Aerial crown-view tile of a tropical tree (Barro Colorado Island, Panama), acquired 20240813:
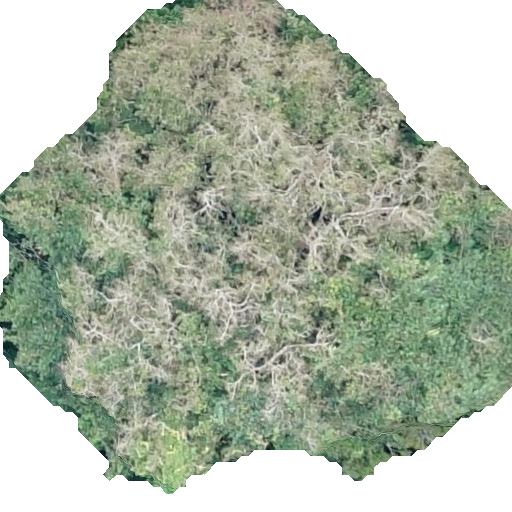
Species: Hieronyma alchorneoides
GBIF accepted scientific name: Hieronyma alchorneoides
Crown area: 283.196 m²